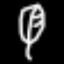
Label: leaf